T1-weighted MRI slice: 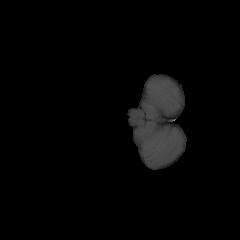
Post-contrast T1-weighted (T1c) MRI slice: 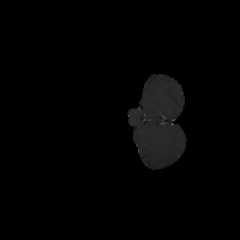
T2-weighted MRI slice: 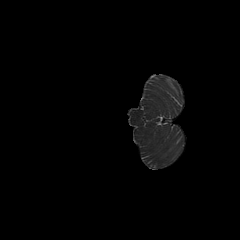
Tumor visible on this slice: no